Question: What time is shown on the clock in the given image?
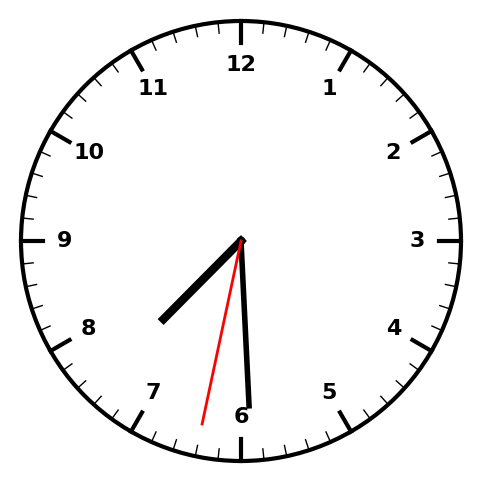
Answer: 07:29:32